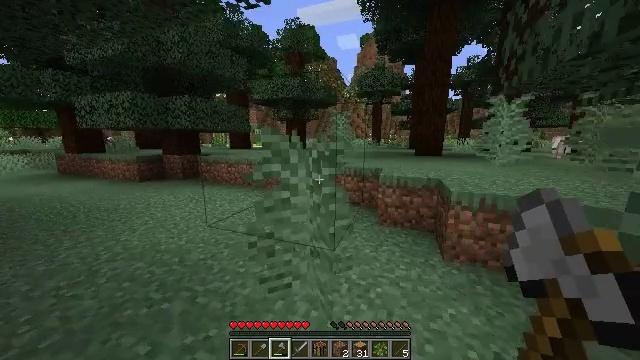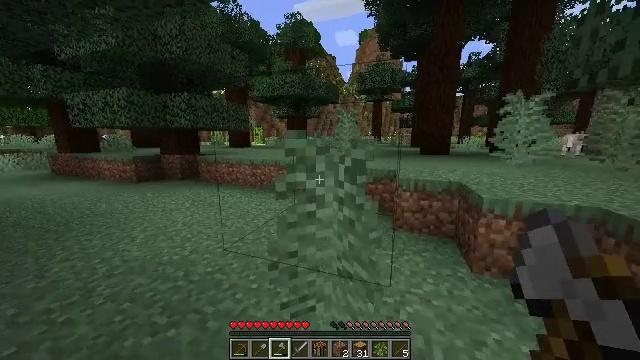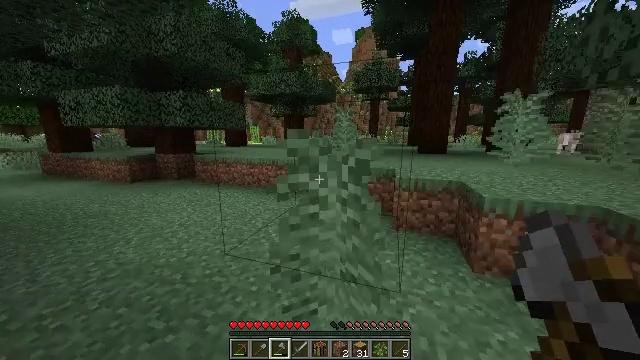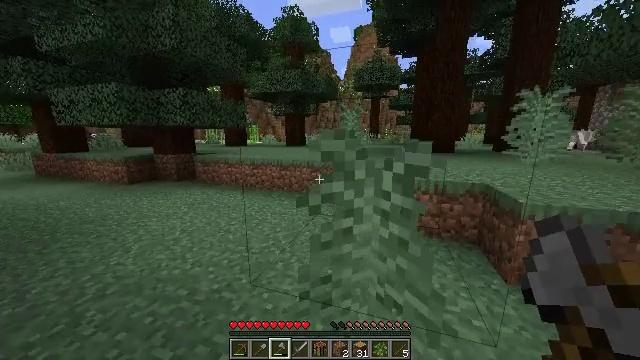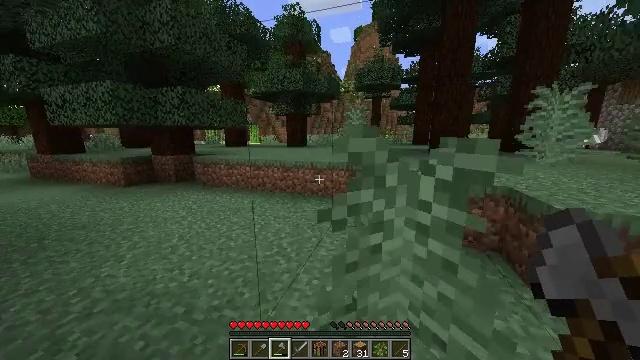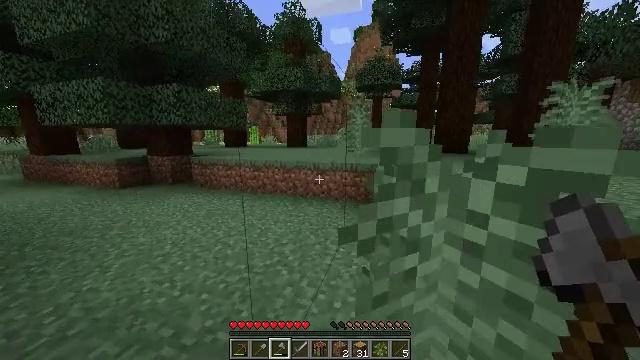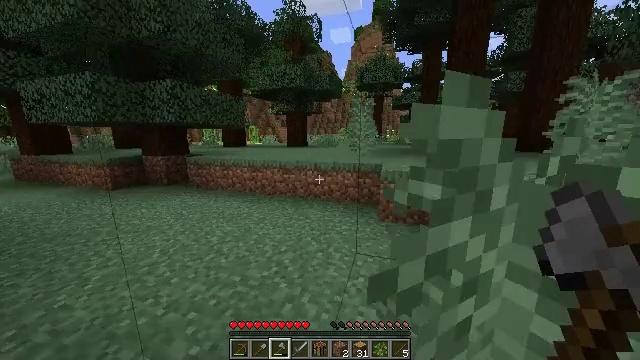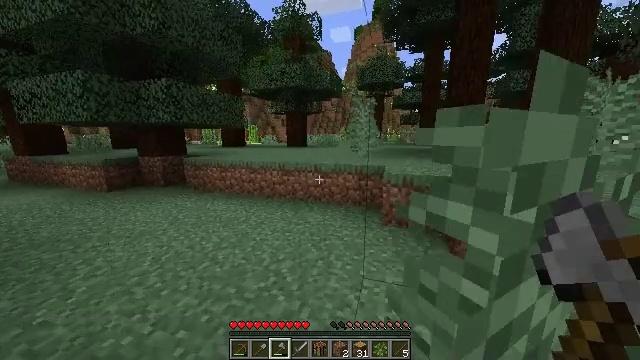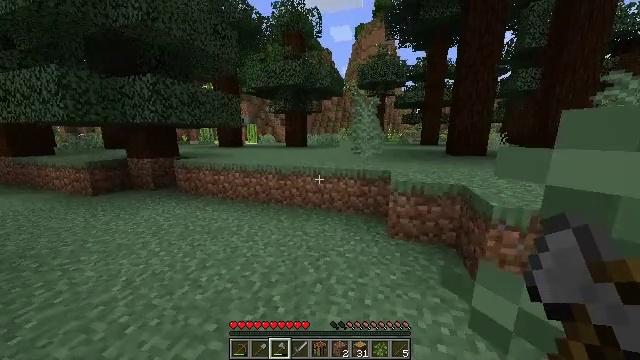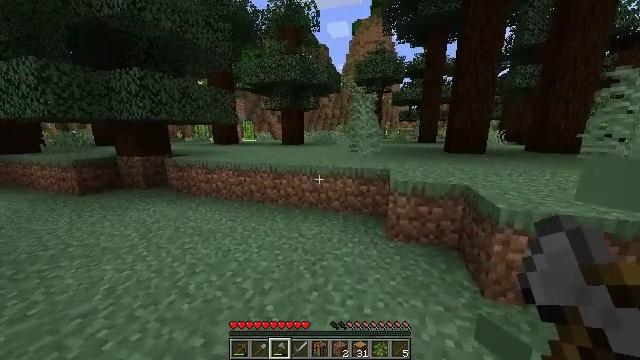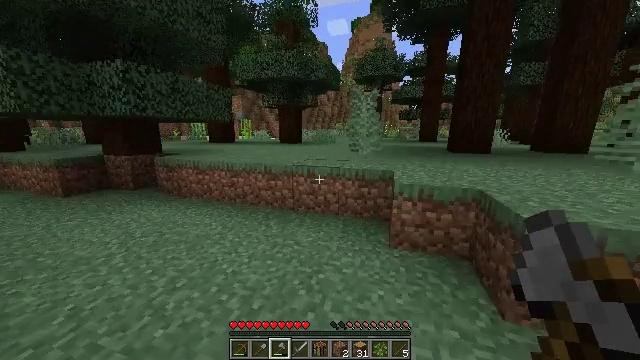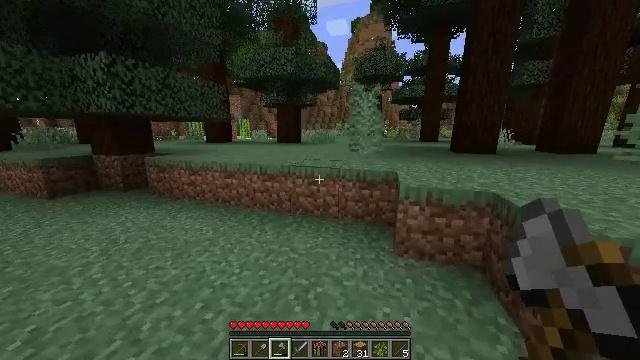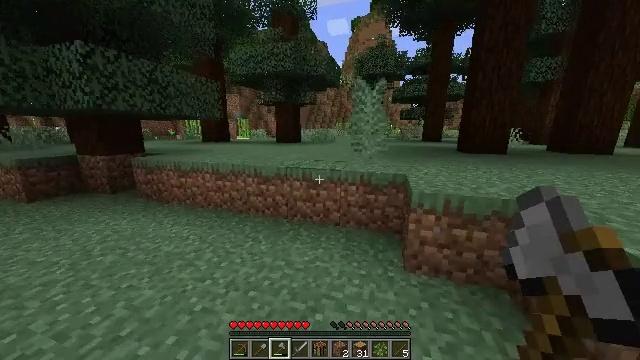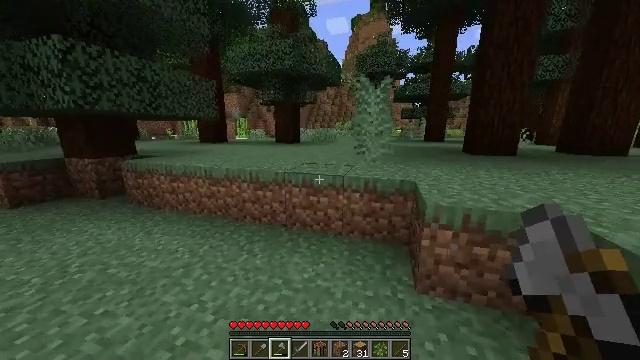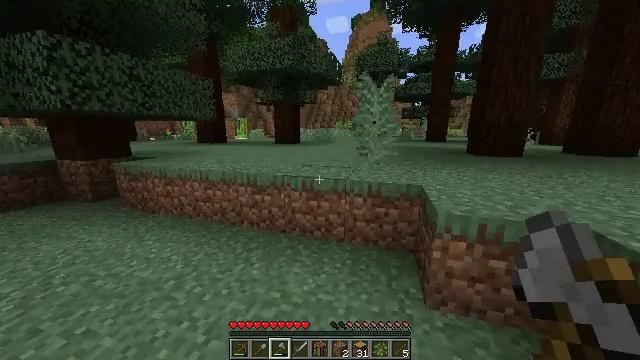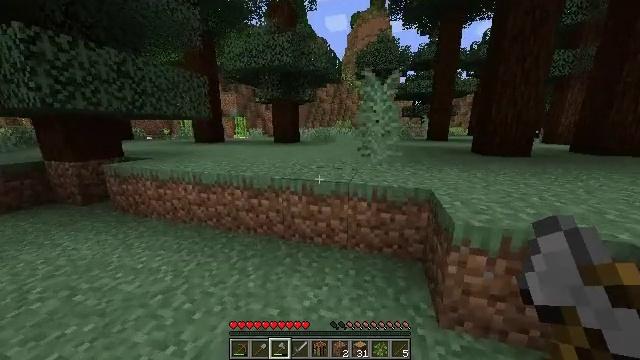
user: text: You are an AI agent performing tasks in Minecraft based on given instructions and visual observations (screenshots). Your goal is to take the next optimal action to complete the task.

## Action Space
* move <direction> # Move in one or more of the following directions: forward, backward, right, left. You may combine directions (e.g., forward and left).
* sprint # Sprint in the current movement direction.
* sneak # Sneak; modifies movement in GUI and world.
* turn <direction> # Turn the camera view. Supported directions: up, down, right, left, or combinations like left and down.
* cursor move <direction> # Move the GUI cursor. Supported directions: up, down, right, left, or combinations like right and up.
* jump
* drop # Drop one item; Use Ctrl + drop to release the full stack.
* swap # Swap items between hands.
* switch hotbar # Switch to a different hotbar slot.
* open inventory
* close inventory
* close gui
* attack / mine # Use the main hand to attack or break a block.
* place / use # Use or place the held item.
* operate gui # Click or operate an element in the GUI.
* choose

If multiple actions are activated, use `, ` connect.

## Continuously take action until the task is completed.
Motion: motion action
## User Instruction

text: Mine the purple bed.
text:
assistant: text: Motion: move forward and move left, sprint
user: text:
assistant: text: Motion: move forward and move left, sprint
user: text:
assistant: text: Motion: move forward, sprint
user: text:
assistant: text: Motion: move forward, sprint
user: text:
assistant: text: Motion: move forward, sprint
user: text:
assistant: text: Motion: move forward, sprint
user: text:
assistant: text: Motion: move forward, sprint
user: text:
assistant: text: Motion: move forward, sprint
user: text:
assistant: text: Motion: move forward, sprint
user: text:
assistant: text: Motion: move forward, sprint
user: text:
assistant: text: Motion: move forward, sprint
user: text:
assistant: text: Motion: move forward, sprint
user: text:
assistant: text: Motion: move forward, sprint
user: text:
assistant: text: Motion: move forward, sprint
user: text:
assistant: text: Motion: move forward, sprint
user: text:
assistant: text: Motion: move forward, sprint, jump
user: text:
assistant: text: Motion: move forward, sprint, jump
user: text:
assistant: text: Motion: move forward, sprint, turn left and down, jump
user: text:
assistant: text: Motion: move forward, sprint, turn left, jump
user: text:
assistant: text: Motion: move forward, sprint
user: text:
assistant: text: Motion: move forward, sprint
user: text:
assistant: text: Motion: move forward, sprint
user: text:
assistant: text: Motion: move forward, sprint
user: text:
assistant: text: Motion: move forward, sprint
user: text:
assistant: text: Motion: move forward, sprint
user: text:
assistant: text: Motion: move forward, sprint
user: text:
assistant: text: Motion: move forward, sprint
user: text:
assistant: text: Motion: move forward, sprint
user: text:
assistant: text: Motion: move forward and move right, sprint
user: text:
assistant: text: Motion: move forward and move right, sprint